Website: ulta-beauty
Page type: customer-info-address
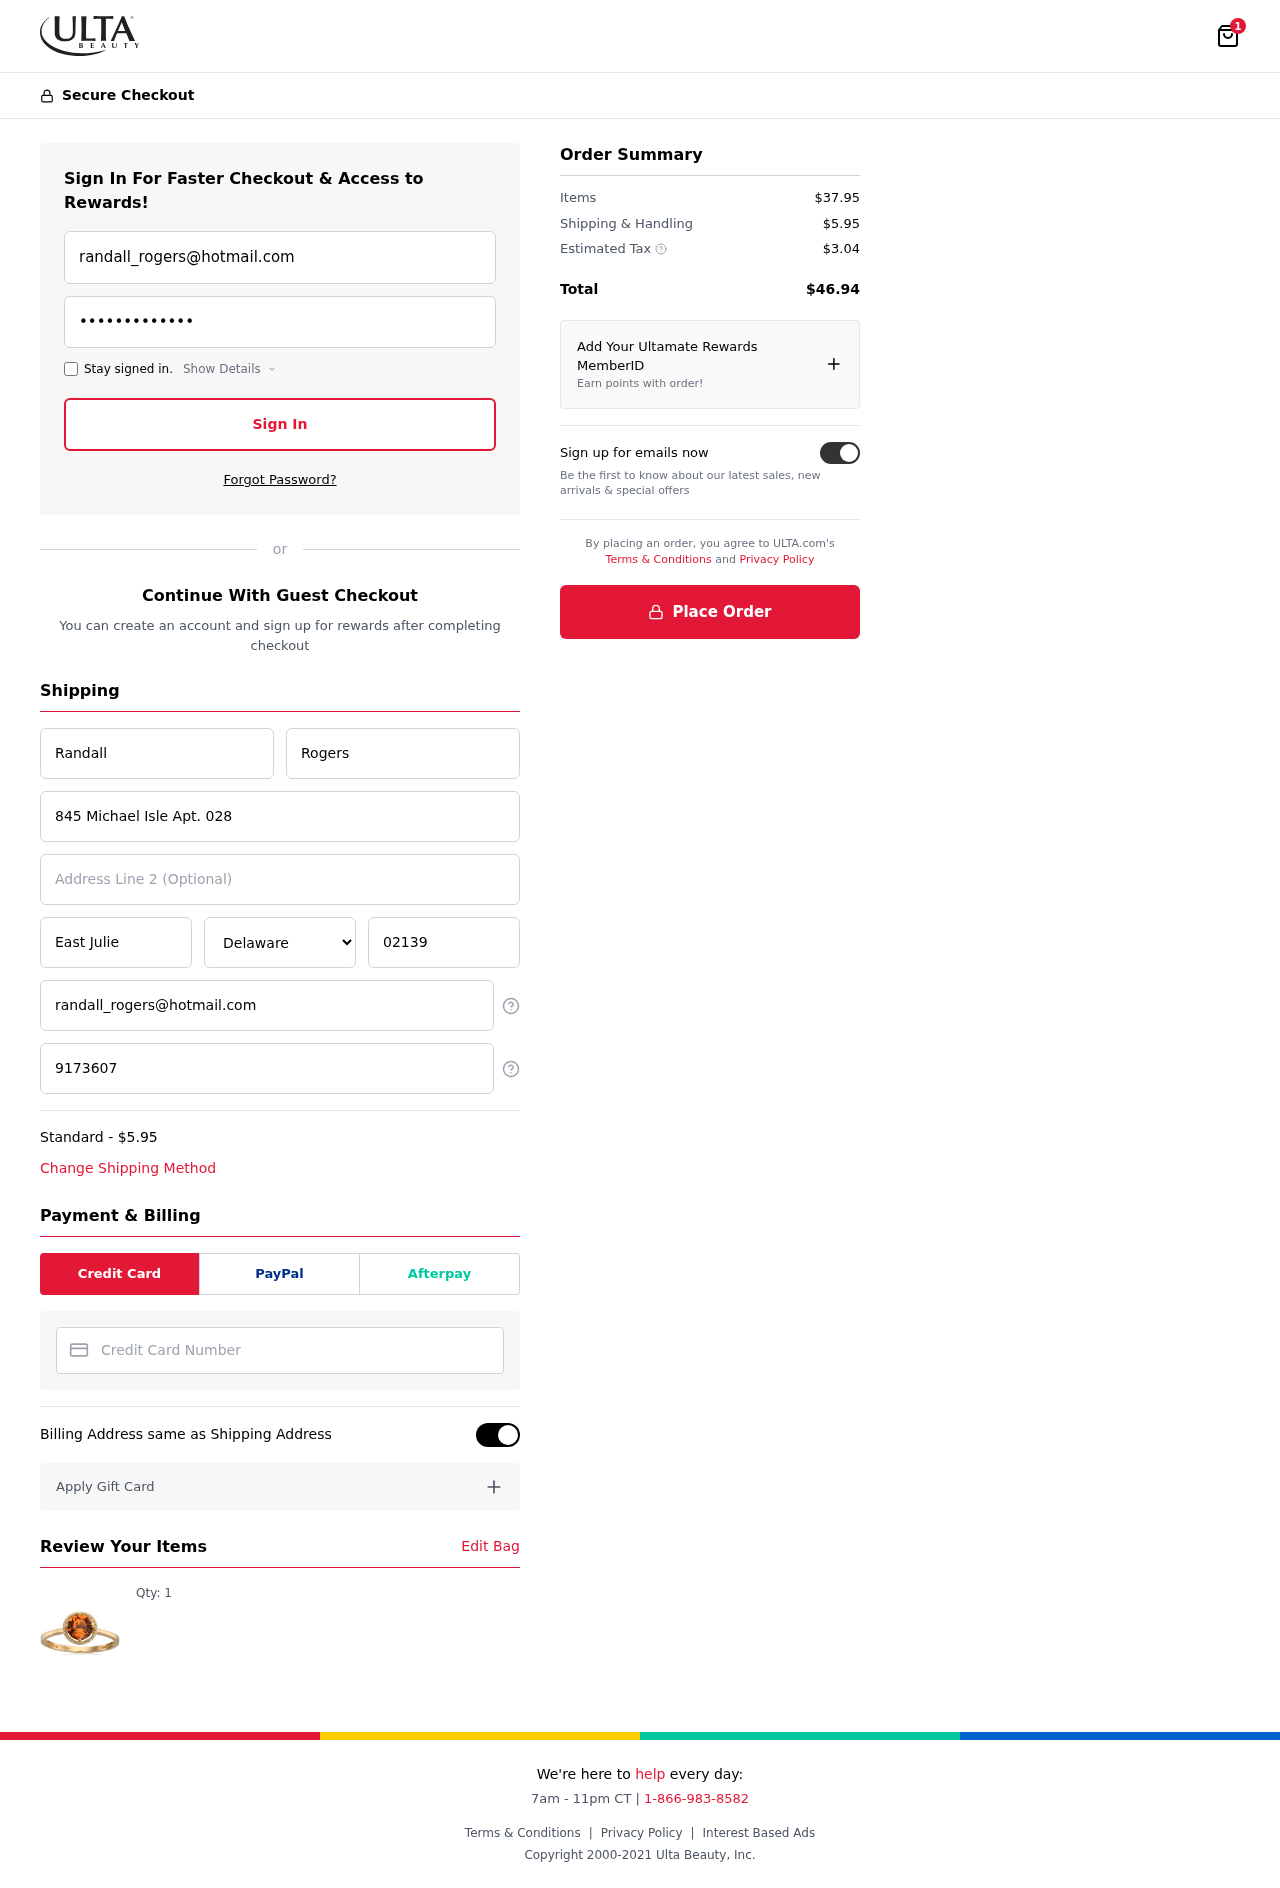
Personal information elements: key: PII_CARD_NUMBER
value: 3487 3889 0268 275
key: PII_CITY
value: East Julie
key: PII_EMAIL
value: randall_rogers@hotmail.com
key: PII_FIRSTNAME
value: Randall
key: PII_LASTNAME
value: Rogers
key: PII_PHONE
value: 9173607832
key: PII_POSTCODE
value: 02139
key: PII_STATE
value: Delaware
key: PII_STREET
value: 845 Michael Isle Apt. 028
Product elements: key: PRODUCT1_QUANTITY
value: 1
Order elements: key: ORDER_NUM_ITEMS
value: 1
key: ORDER_SHIPPING_COST
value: $5.95
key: ORDER_ITEMS_TOTAL
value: $37.95
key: ORDER_SHIPPING_COST2
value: $5.95
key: ORDER_TAX
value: $3.04
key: ORDER_TOTAL
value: $46.94